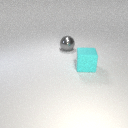
large cyan rubber cube in front of large gray metal sphere